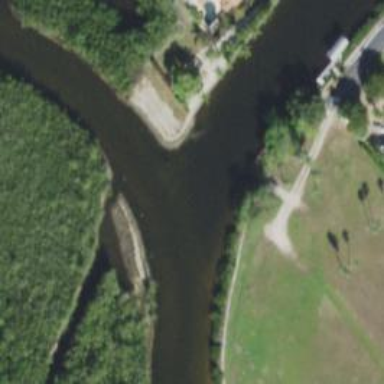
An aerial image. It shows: Canal.